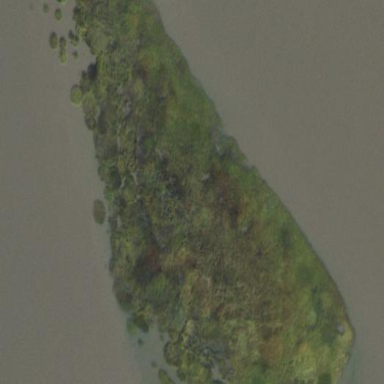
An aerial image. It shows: Wetland area.